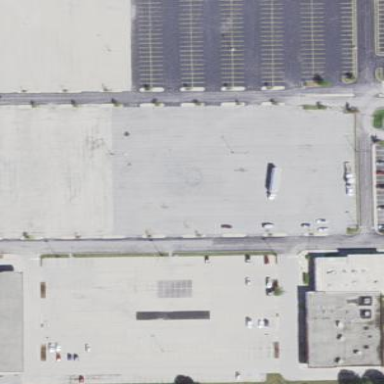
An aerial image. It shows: Parking area with surface.